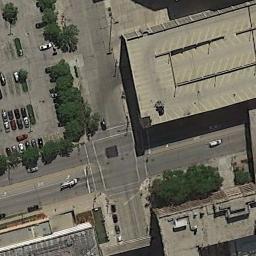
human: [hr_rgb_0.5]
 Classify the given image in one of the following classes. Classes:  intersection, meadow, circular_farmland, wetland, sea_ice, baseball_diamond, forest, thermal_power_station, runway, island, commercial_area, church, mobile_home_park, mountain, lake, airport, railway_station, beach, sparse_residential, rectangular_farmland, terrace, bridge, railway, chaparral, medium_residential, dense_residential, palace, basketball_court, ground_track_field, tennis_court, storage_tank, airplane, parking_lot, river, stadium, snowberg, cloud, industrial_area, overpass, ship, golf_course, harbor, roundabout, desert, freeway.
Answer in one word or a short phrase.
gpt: intersection